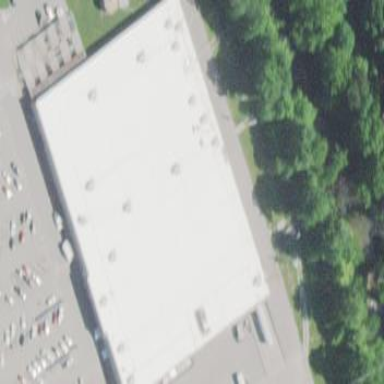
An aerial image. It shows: Retail building housing supermarket.